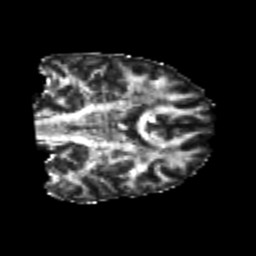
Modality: FA
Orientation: coronal
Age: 25
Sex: male
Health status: healthy
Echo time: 0.074 s